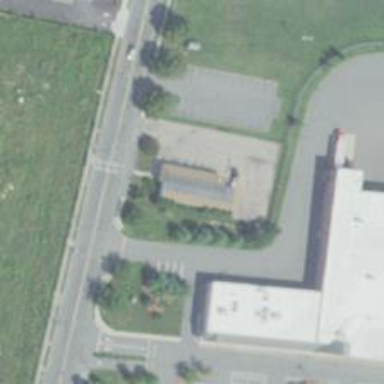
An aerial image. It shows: Post office.